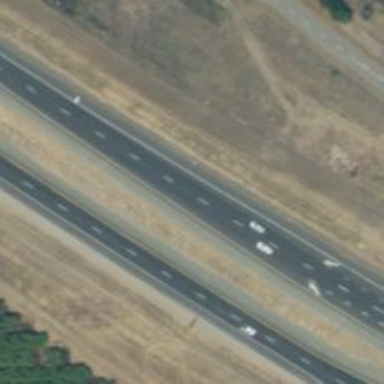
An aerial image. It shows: Asphalt trunk highway classified as expressway.